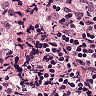
Metastatic tissue present: yes